The image is the raw acceleration waveform (amplitude versus time) of a rotating-machine vibration signal. Based on the visible evidence, which rotor condition applies: normal, misalignment, unbalance, looseness?
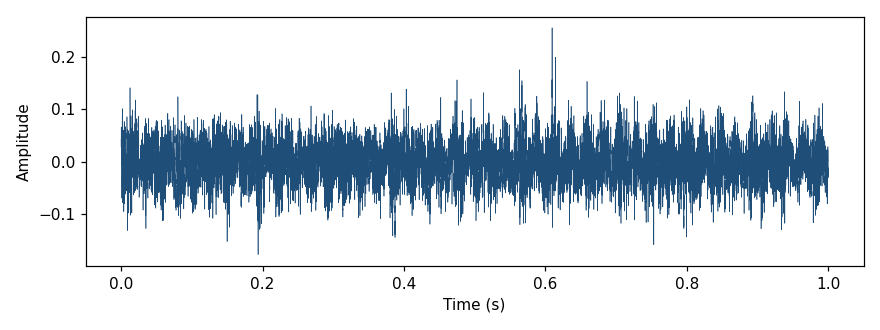
Answer: misalignment